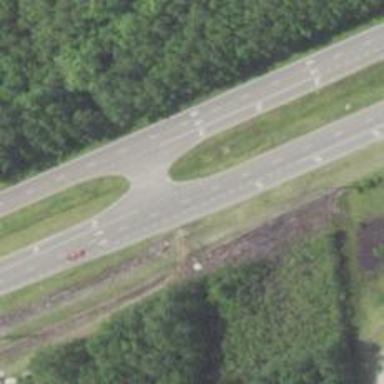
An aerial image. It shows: Trunk highway.